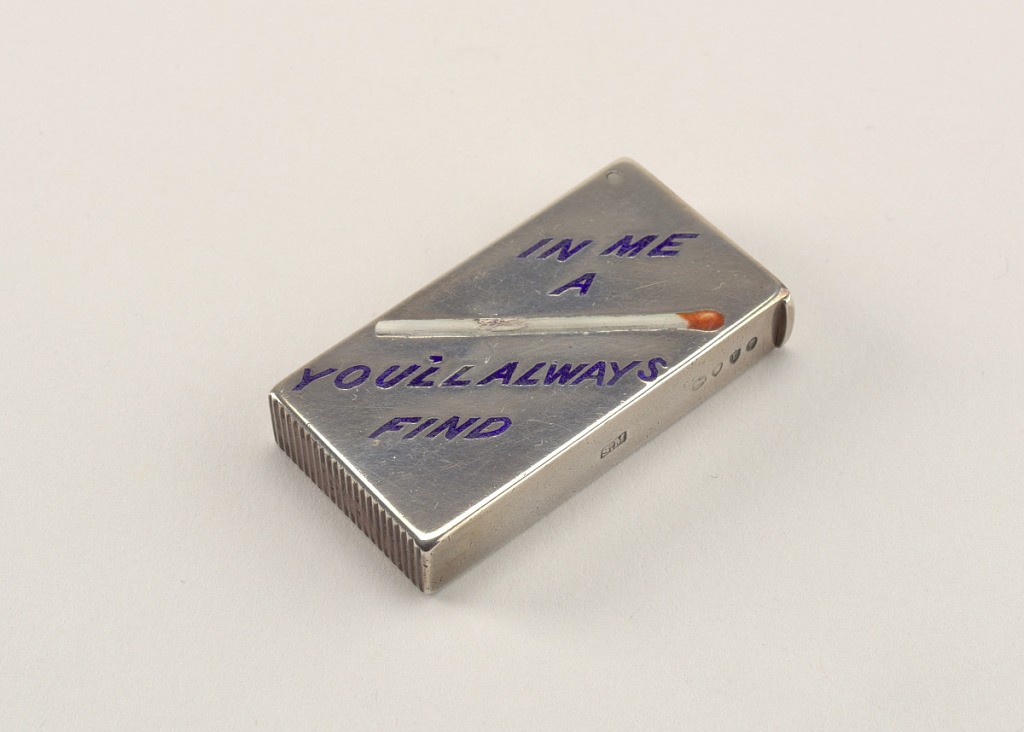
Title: "In Me A [Match] You'll Always Find"
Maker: Sampson Mordan & Company
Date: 1886–87
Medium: Silver, enamel
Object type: Matchsafe
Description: Rectangular, the front inscribed on the diagonal with the word/picture rebus "In Me A [Match] You'll Always Find," the text in blue enamel, an image of the match featured in white with red tip. Reverse undecorated. Lid hinged on left. Striker on bottom.